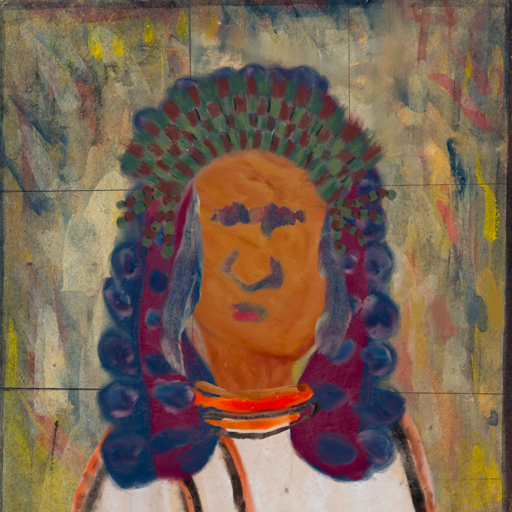
Background: GypsyMother, Head And Neck Front: Pious_Lady, Face Front: In_The_Sun, Bust: Roy_Bahadur, Hair Front: Hill_Girl, Head Accessory: After_Raid_Crown, Second Necklace: Blank, Necklace: Experience, Baby: Blank